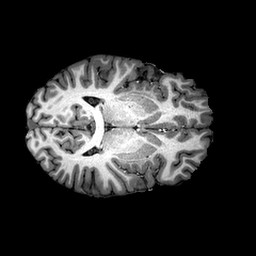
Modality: T1w
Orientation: axial